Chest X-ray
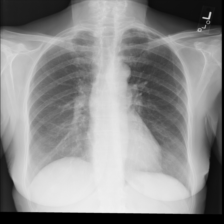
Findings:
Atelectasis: negative
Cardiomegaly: negative
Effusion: negative
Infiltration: negative
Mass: negative
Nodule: negative
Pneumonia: negative
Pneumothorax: negative
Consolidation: negative
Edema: negative
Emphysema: negative
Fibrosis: negative
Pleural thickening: negative
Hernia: negative